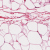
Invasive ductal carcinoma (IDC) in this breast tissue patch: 0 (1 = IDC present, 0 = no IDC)